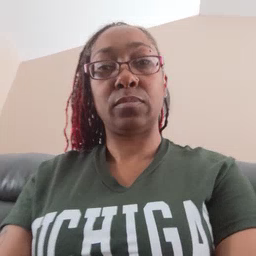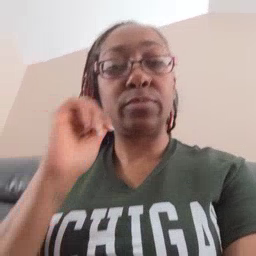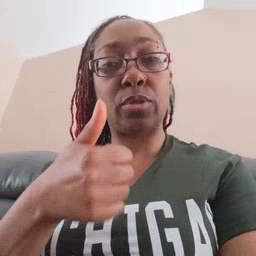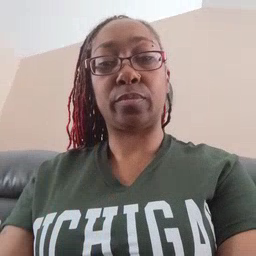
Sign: tomorrow